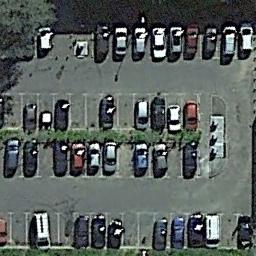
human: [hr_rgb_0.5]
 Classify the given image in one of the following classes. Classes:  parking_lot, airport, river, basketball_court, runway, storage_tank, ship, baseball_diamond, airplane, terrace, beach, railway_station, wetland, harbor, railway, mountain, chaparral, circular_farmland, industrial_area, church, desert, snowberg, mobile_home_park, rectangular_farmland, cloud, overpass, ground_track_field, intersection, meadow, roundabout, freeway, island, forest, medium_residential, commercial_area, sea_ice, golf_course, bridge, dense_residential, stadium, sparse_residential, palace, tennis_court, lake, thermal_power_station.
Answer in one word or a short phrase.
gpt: parking_lot